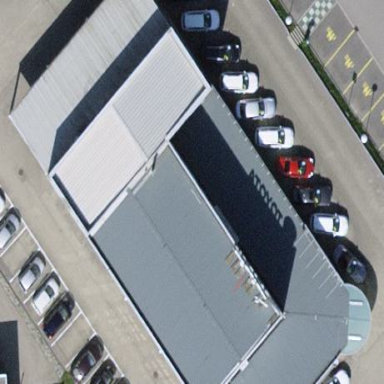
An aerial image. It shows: Building housing car shop.